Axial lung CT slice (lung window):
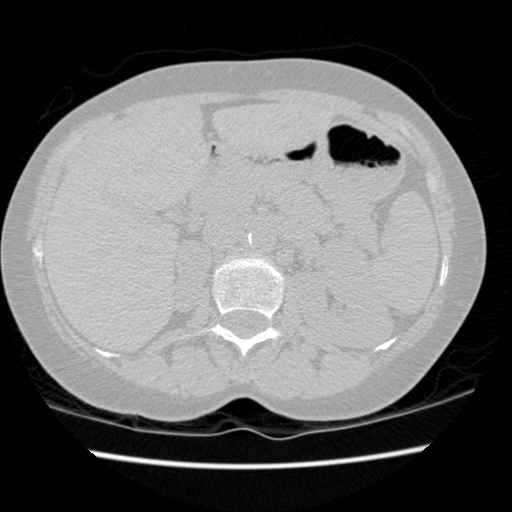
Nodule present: no